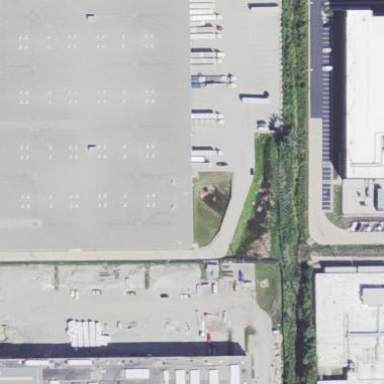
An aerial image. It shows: Industrial building.